Question: I am currently trying to integrate typescript into vs 2010 by <URL>.
Please do not mark this as duplicate because I am having a problem with the provided solution to my question and cannot comment on the solution.
> I followed your instructions closely but sadly it's not working for me. During installation of typescript I get an warning from VisualStudio concerning 'devenv.exe: Invalid Command Line. Unknown Switch : updateConfiguration.'After clicking okay the installer reports that the installation was successful. when I start VS without creating or opening a project, after a while I am greeted with another error:I checked all the folder paths I added as parameters to the .msi file and it looks like everything is in place. Any ideas how to resolve this?Thanks!
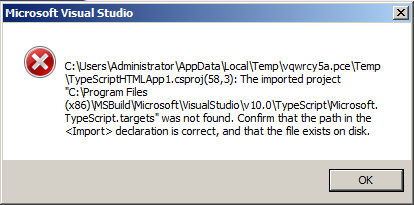
Answer: I suppose there is a missing folder redirection in the answer you referenced, the VSTools msbuild folder is not being redirected.
If you open up the '%programfiles%\msbuild\Microsoft\VisualStudio11.0\Typescript' folder, is the target file present there? Try copying the whole folder to '%programfiles%\msbuild\Microsoft\VisualStudio10.0\Typescript'.
On a more serious note, Typescript is usually used for Web Development, Web development project types are almost 100% backwards compatible between VS2012, VS2013 and VS2010, so why not upgrade to make use of these features.
It can hardly be a support issue, since backhacking Typescript into VS2010 is surely putting you in the unsupported bucket.